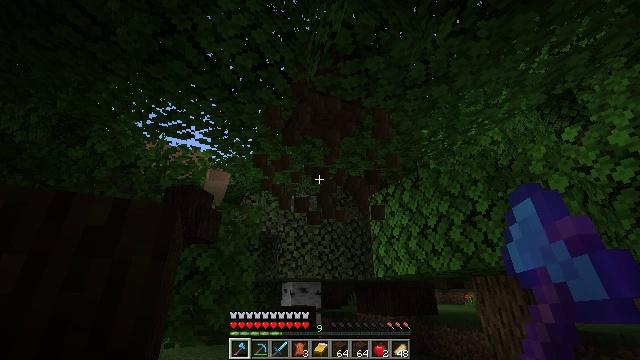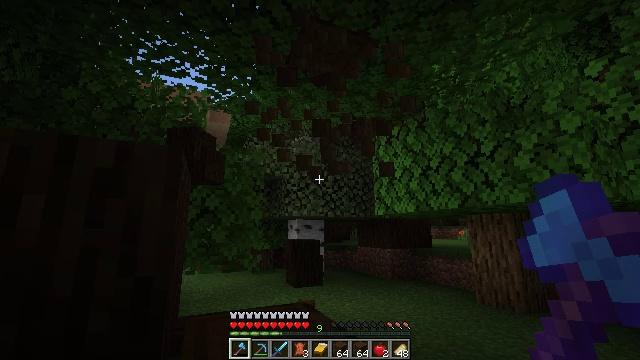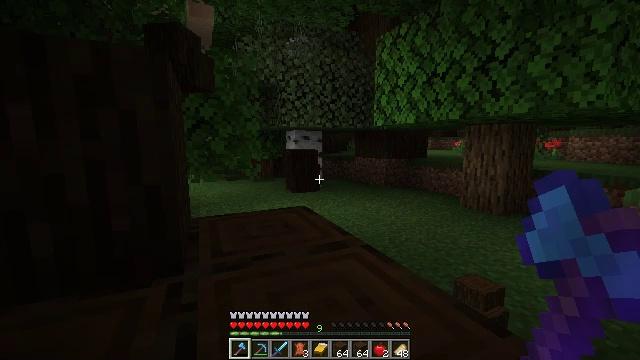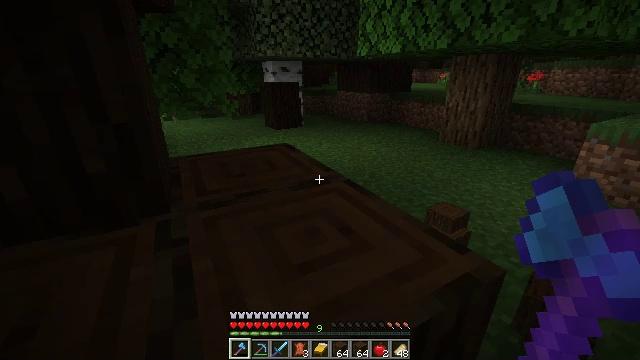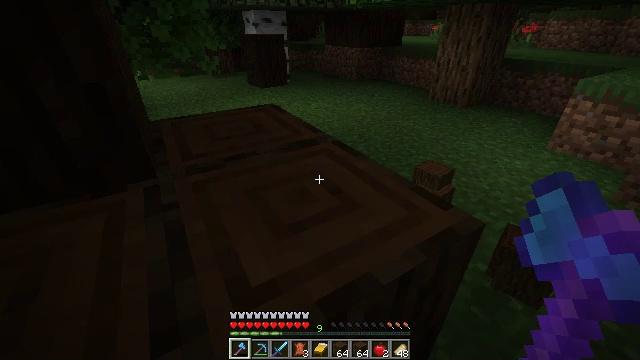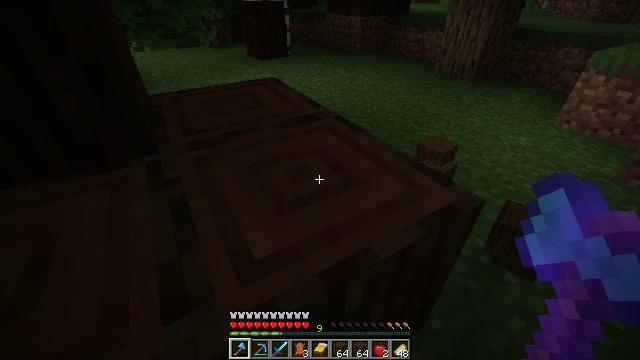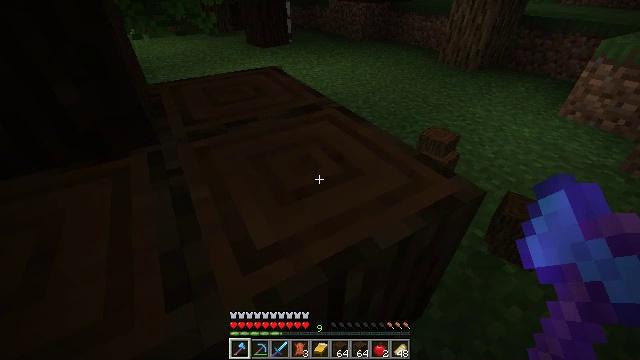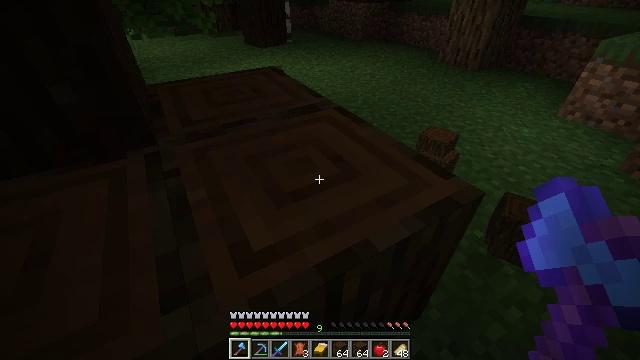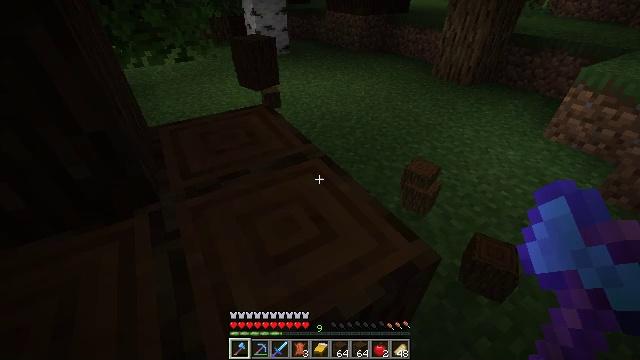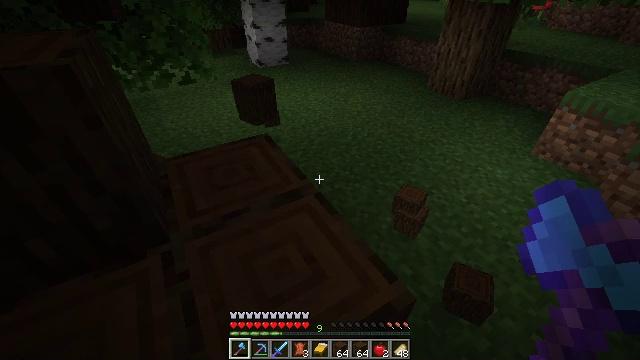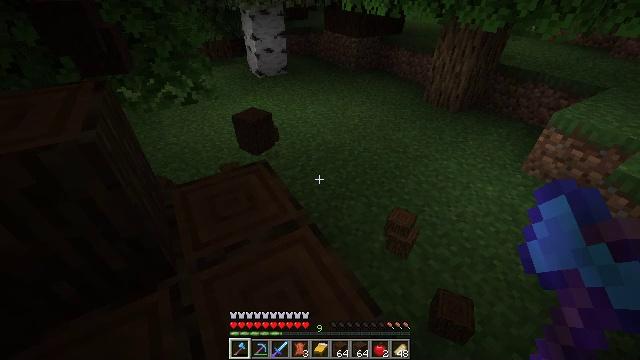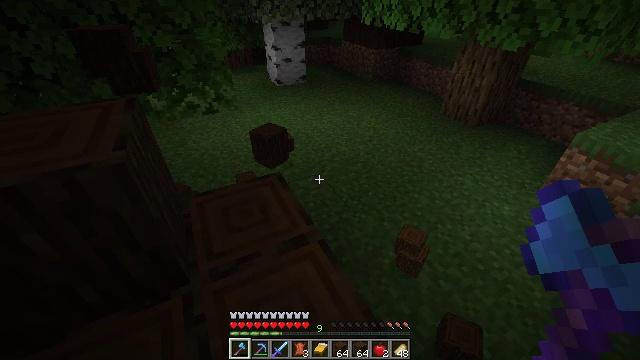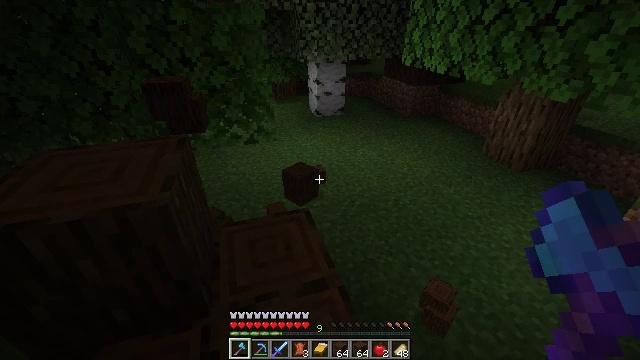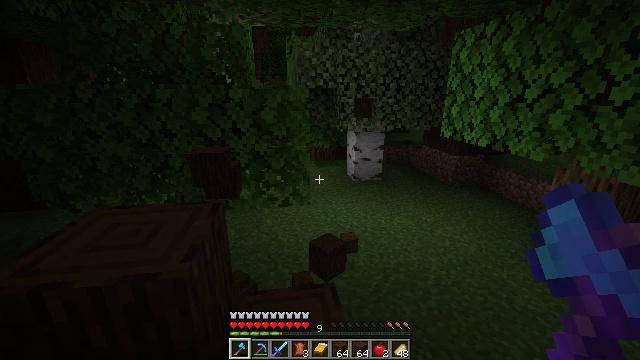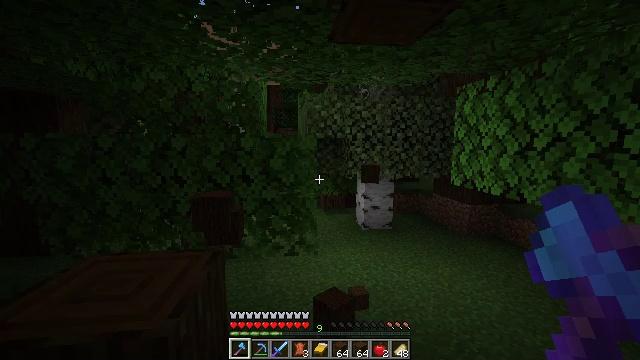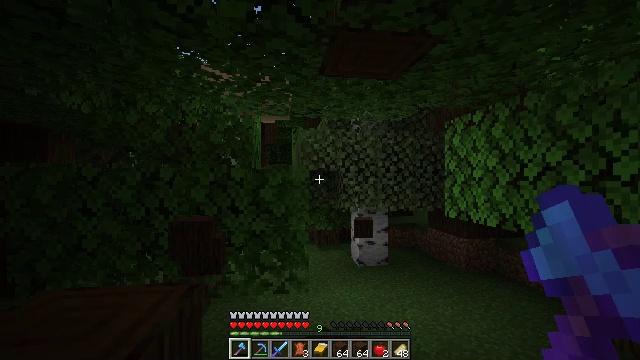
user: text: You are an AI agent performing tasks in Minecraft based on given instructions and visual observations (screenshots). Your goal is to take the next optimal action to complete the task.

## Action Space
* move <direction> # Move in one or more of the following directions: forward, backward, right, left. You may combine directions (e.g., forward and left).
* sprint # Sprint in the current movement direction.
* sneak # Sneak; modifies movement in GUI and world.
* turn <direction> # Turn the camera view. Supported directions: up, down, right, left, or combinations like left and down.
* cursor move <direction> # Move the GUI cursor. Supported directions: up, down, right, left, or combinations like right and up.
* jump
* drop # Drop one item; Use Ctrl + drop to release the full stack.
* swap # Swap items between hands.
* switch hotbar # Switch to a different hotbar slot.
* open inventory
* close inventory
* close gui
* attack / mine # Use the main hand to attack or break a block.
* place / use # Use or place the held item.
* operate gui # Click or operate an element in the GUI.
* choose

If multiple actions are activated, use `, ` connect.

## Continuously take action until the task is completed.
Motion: motion action
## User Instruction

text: Break the dark oak leaves for resources.
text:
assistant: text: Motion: turn down
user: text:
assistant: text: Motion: turn down
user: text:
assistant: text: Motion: turn right and down
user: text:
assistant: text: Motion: turn right and down
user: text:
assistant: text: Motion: turn down
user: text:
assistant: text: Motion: turn down
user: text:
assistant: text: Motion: move forward
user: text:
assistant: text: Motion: move forward, jump
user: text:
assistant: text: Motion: move forward, jump
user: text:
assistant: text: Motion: move forward, jump
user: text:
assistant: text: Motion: move forward, turn left and up, jump
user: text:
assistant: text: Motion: move forward, turn left and up, jump
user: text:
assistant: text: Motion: move forward, turn left and up, jump
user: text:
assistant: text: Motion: move forward, turn left and up
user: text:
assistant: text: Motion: move forward, turn right and up
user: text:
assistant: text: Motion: turn right and up
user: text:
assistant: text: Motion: turn right and up
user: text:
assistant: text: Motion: turn right and up
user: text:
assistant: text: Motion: turn right and up, attack / mine
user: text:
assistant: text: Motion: turn up, attack / mine
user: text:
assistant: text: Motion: turn up, attack / mine
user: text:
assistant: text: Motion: turn up, attack / mine
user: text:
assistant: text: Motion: turn up, attack / mine
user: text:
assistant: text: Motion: turn up, attack / mine
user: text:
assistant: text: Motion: turn up, attack / mine
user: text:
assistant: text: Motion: attack / mine
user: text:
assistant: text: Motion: attack / mine
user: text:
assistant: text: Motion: attack / mine
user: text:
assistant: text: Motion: attack / mine
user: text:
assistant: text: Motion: attack / mine